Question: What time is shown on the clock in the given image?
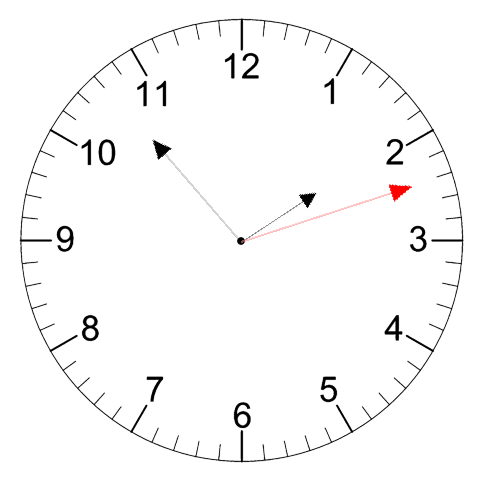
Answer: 01:53:12